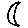
Label: moon